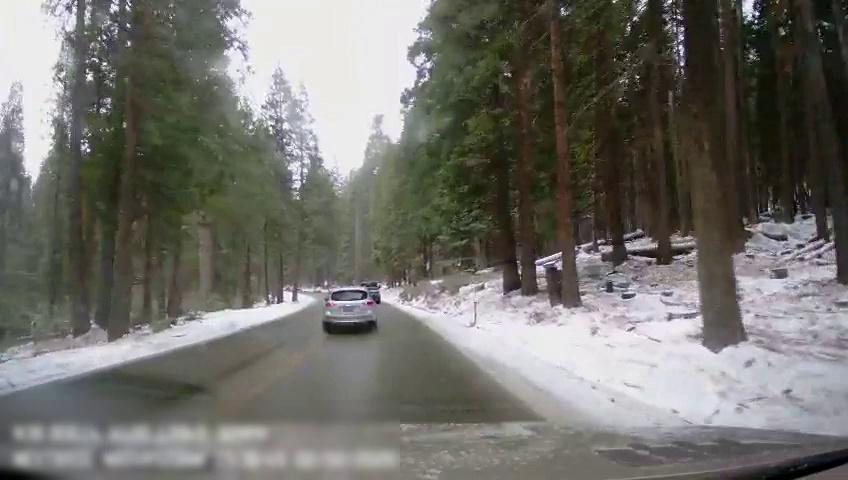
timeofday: Day
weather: Snowy
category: Drivable Space
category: Vehicles | Truck
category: Vehicles | SUV
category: Lanes | Current Lane
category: Lanes | Current Lane